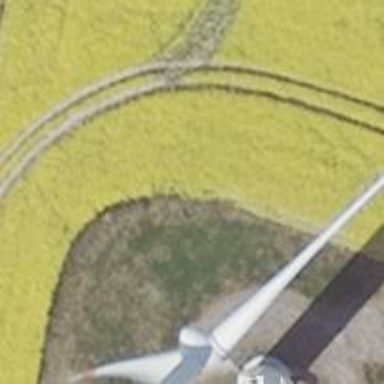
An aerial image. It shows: Wind generator powered by wind turbines of horizontal axis type. It is manufactured by Vestas.